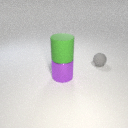
large purple metal cylinder below large green rubber cylinder